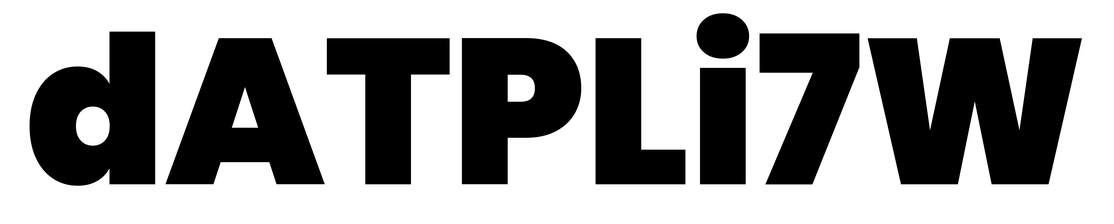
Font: Poppins-Black